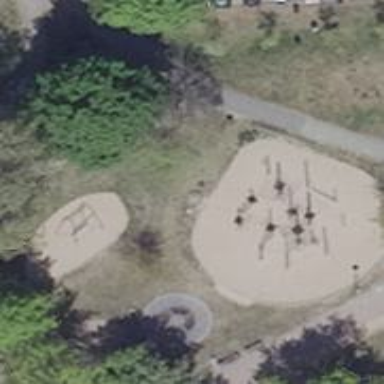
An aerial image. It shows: Playground area for leisure land.